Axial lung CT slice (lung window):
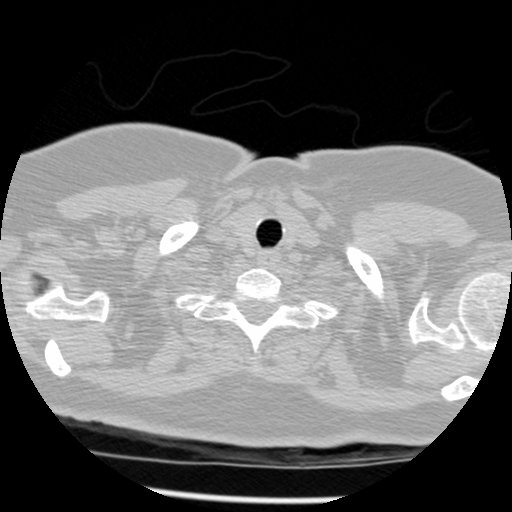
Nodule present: no